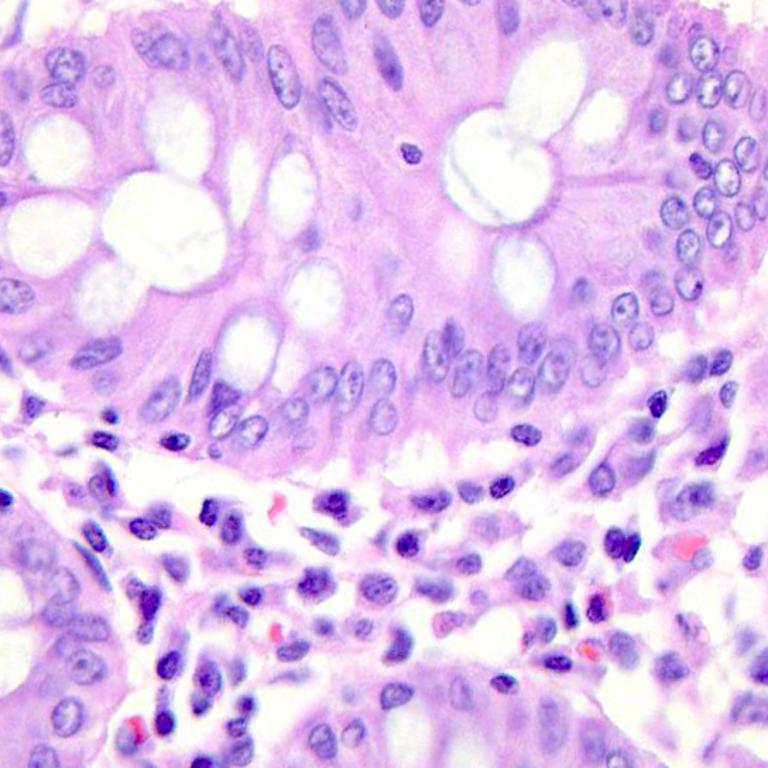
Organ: colon
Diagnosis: benign